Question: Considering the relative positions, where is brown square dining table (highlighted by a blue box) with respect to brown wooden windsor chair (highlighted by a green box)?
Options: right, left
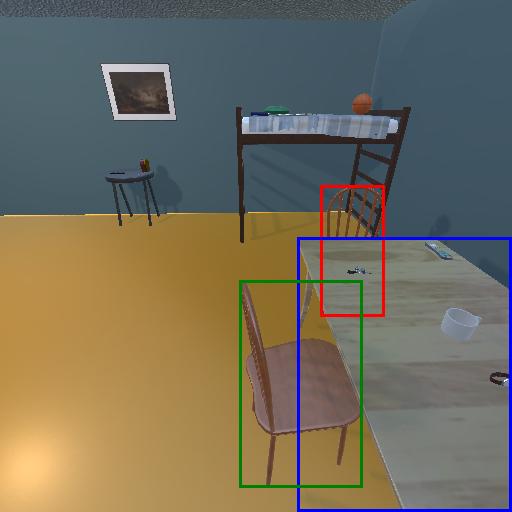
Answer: right